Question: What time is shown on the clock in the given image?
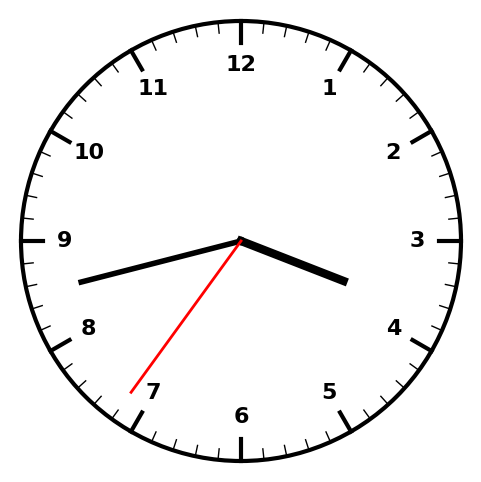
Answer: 03:42:36